Question: i want to make a uicollectionview like this one:

i have no idea, how to make the grid...i can put the image, but no the squares.
i've tried to use another UIImage view but, i need space between cells, so it's pretty useless.
ideas ? (and make it works on iPad too)
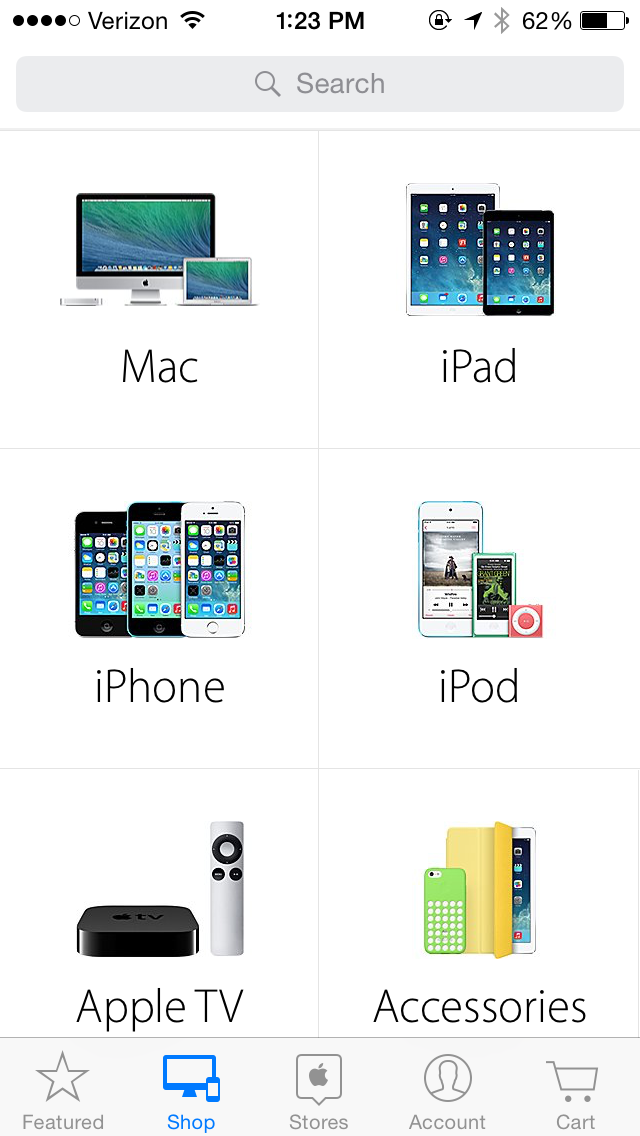
Answer: Here you need to do two things:
1. To show grid - Set border of collection view cell layer
2. To avoid spacing between cells - Create flowlayout object for your collection view: UICollectionViewFlowLayout * flowLayout = [[UICollectionViewFlowLayout alloc] init];
flowLayout.minimumInteritemSpacing = 0;
flowLayout.minimumLineSpacing = 0;
UICollectionView * collectionview = [[UICollectionView alloc] initWithFrame:frame collectionViewLayout:flowLayout];